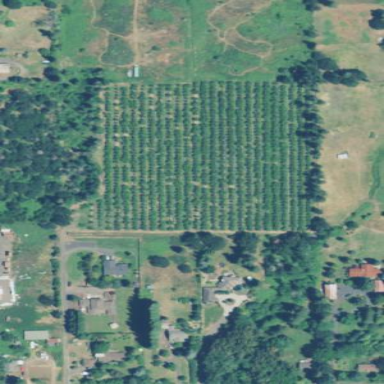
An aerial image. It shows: Orchard.